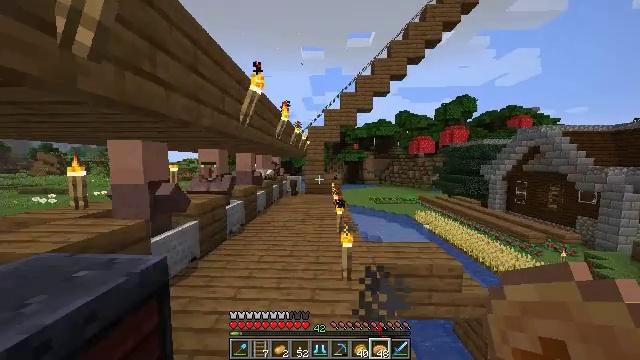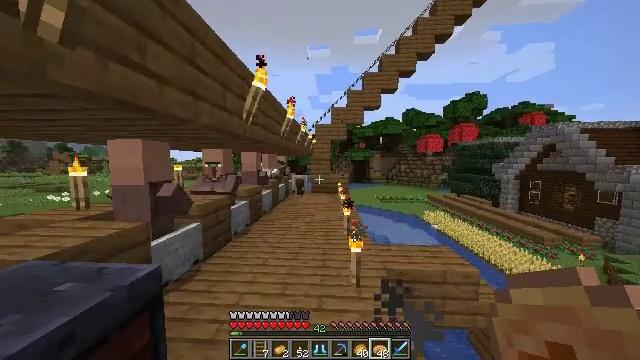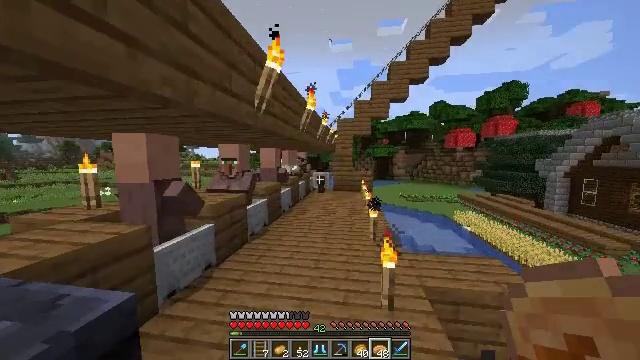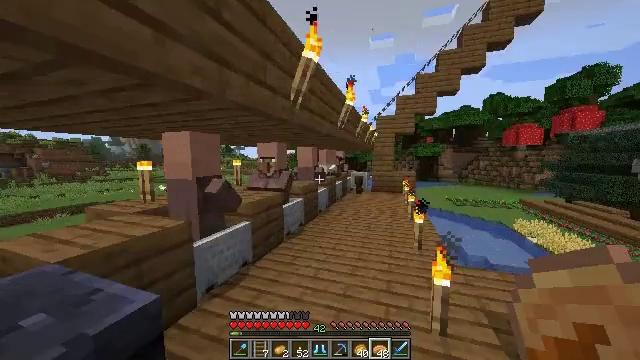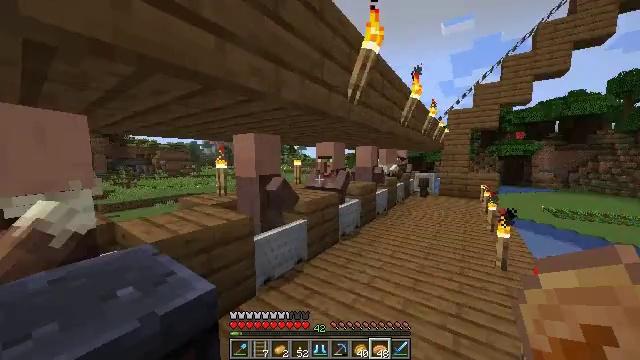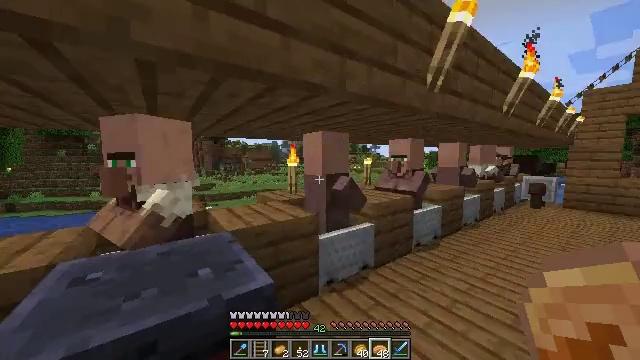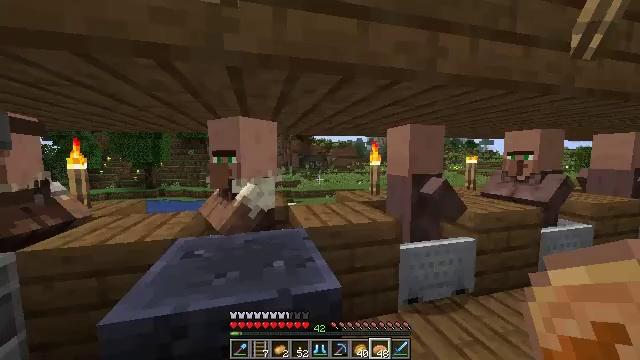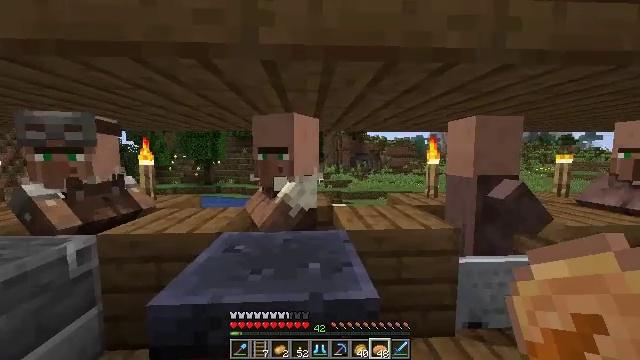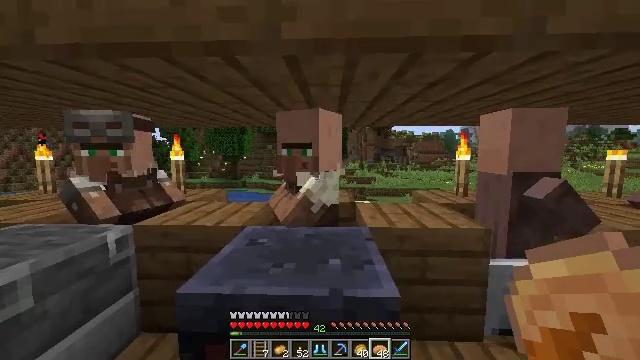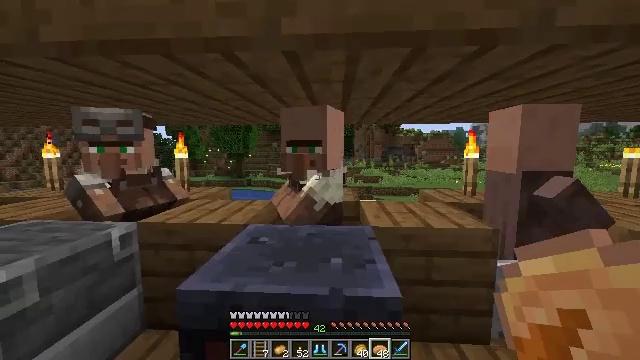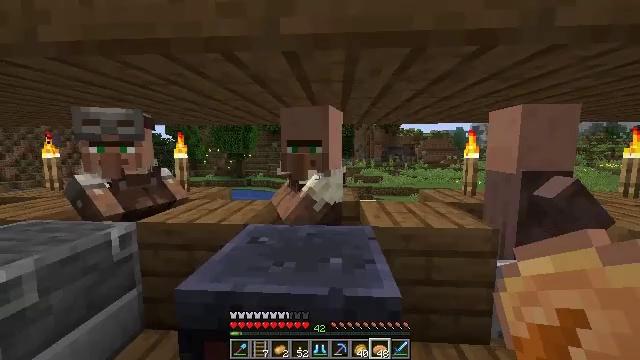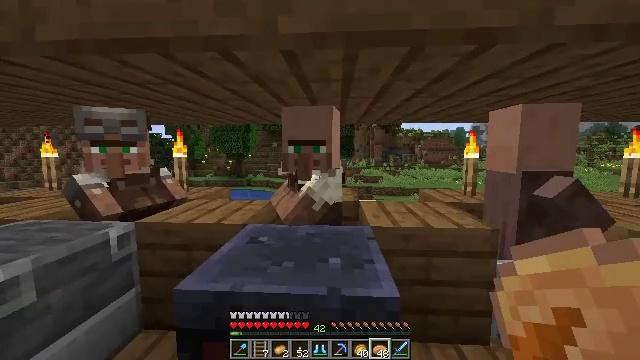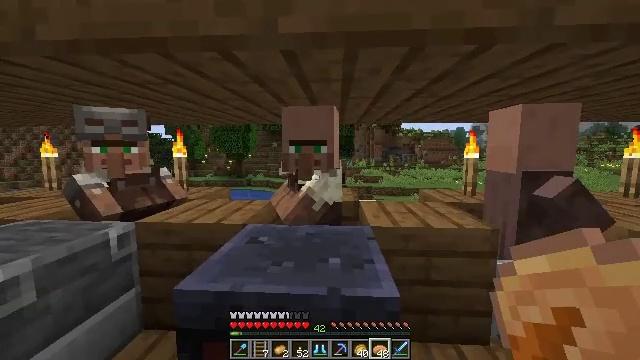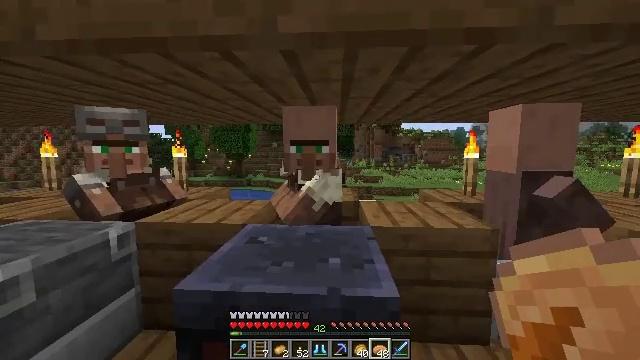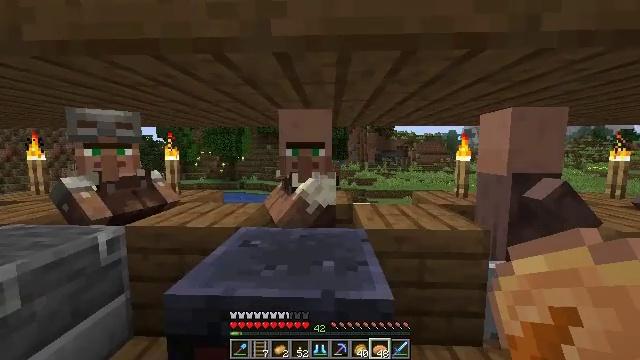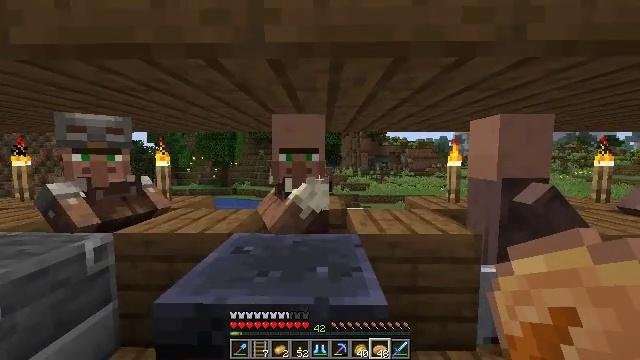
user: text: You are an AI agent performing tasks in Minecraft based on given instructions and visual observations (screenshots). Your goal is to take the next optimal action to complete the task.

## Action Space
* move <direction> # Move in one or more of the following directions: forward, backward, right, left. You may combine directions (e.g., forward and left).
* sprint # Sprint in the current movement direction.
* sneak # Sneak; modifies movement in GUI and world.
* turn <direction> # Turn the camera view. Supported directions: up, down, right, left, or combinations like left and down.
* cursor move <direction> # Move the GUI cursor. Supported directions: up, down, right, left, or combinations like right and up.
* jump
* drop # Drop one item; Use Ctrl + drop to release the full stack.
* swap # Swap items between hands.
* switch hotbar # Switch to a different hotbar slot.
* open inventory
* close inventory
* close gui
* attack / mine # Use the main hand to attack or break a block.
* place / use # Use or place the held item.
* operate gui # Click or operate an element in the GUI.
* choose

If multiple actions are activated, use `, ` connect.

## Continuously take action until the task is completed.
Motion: motion action
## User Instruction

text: Craft a cookie.
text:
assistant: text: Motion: move forward, turn left
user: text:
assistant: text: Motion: move forward, turn left and down
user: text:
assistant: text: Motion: move forward, turn left
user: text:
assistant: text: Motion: turn left
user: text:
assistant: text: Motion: turn left
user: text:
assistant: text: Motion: turn left
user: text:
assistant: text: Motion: turn left
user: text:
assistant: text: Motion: turn left
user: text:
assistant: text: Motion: turn left
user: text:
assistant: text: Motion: no_op
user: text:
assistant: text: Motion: no_op
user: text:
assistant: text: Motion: no_op
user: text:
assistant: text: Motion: no_op
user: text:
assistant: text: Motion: turn right
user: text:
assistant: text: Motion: turn right and up
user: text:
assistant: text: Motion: no_op
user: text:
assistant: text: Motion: no_op
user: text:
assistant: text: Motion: move forward
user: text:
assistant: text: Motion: move forward
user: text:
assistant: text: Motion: move forward
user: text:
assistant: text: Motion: move forward
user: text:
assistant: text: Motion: use / place
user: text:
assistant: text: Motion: use / place
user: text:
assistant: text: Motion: use / place
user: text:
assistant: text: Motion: use / place
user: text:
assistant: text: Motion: no_op
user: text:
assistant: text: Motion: open gui
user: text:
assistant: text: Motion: no_op
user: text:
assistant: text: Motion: no_op
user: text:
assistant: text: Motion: no_op